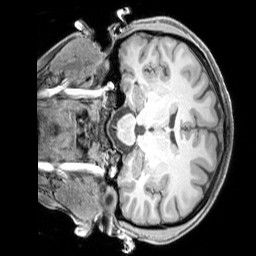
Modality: T1w
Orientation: coronal
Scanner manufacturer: siemens
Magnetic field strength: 3 T
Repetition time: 2.3 s
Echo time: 0.00226 s